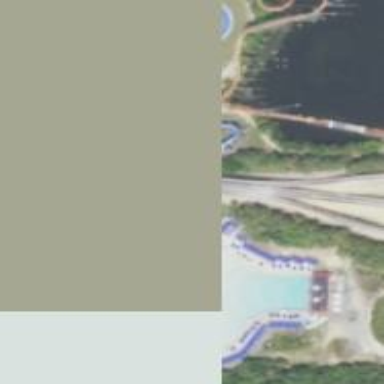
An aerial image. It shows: Water slide attraction.